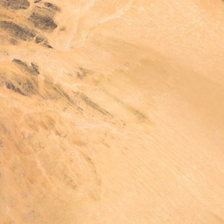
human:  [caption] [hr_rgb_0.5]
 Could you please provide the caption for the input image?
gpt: a yellow desert is decorated with some dark rocks .

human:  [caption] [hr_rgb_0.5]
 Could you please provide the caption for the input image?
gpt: the quicksand cover the huge hill stone .

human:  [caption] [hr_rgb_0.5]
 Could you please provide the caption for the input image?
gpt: dark shadows can be seen in this bright yellow desert .

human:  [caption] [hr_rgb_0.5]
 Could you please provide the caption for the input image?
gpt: a black and orange pattern can be seen on the desert .

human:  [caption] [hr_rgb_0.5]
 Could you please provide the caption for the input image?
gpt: it is a piece of khaki desert .